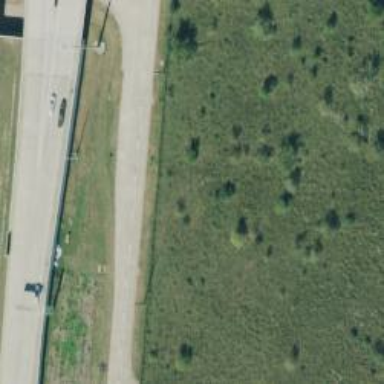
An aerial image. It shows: Tertiary road with frontage road.